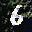
Label: 6